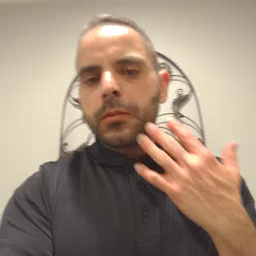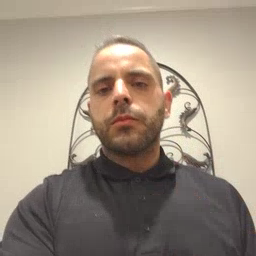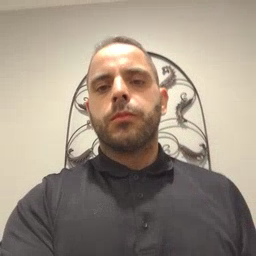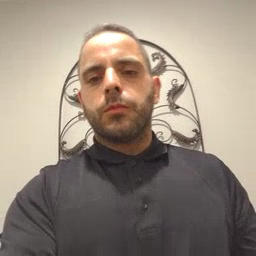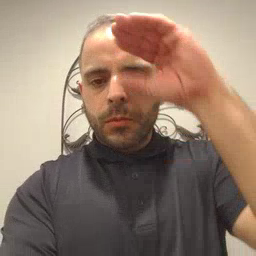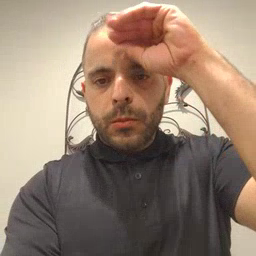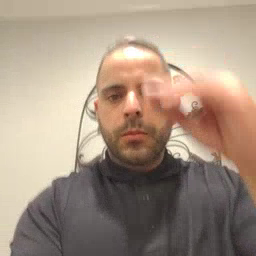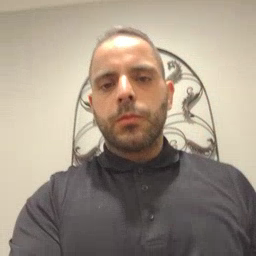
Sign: boy